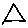
Label: triangle